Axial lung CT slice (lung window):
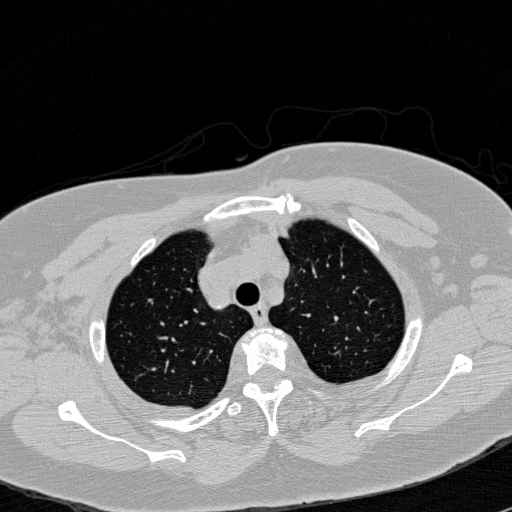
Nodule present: no